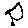
Label: bird